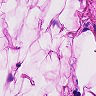
Metastatic tissue present: no